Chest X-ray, PA view. Patient: 34 years old, sex F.
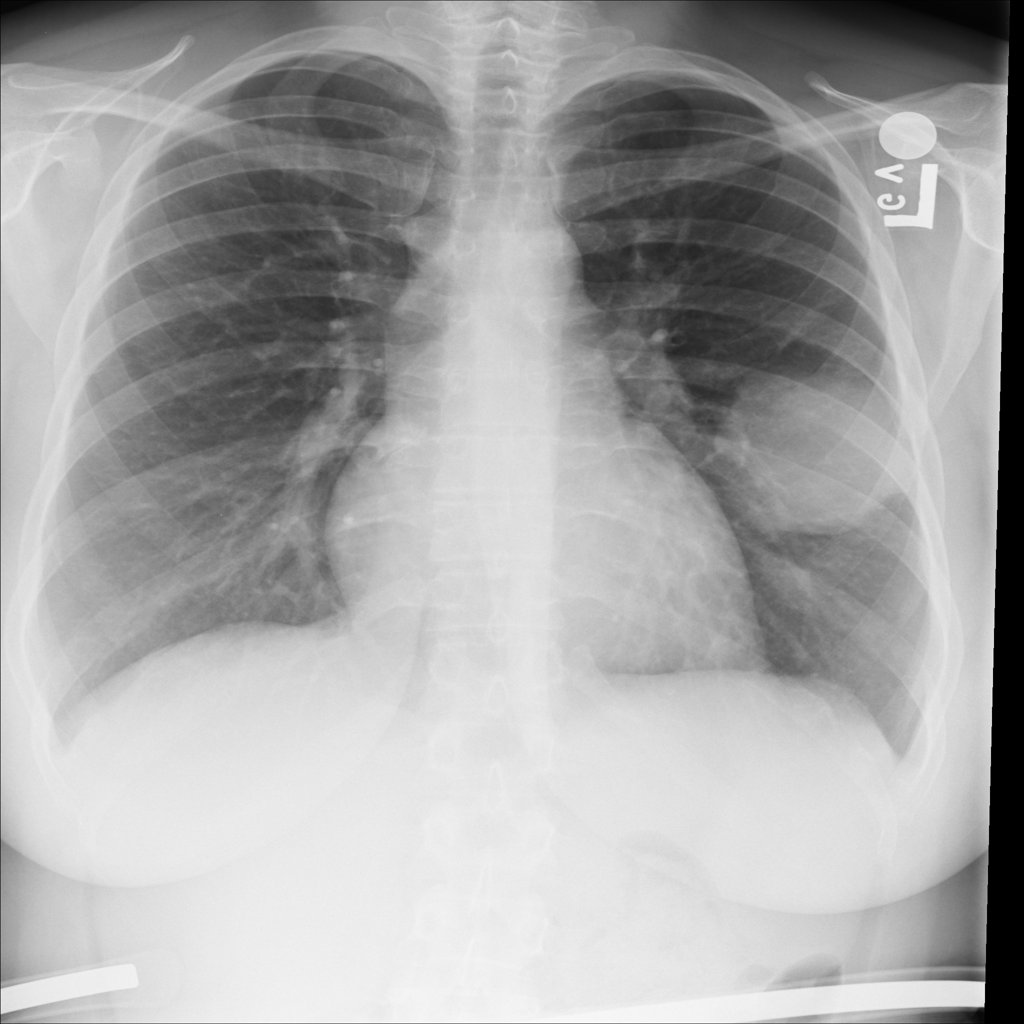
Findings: Mass